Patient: sex F, age 65
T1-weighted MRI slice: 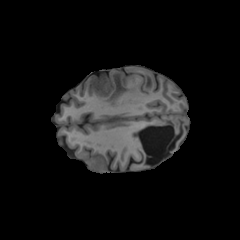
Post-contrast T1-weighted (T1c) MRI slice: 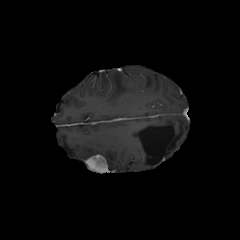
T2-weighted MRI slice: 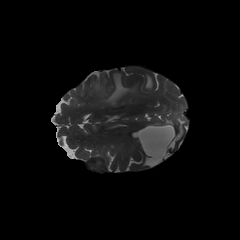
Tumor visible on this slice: yes
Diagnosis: Glioblastoma, IDH-wildtype
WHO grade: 4